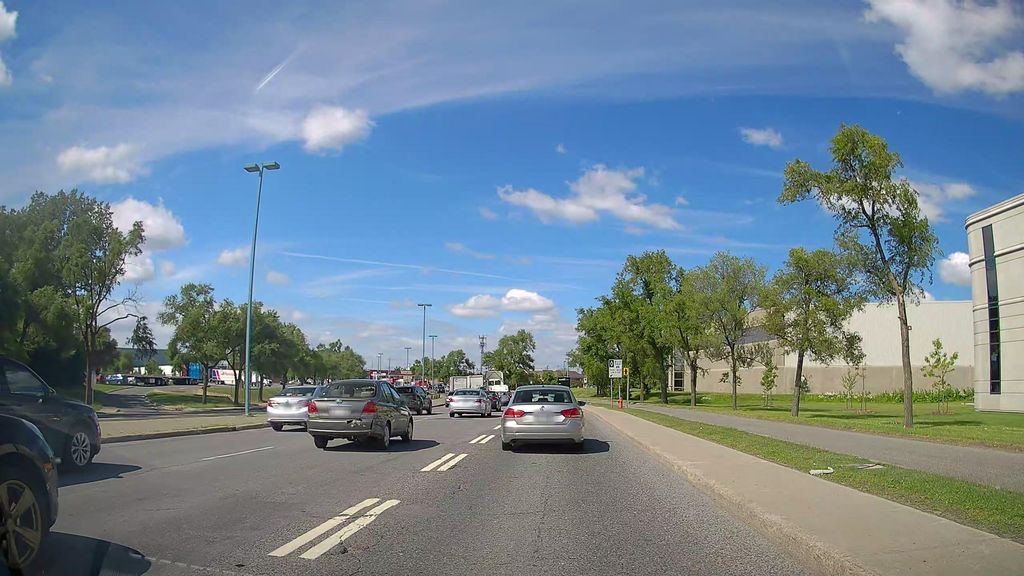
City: montreal